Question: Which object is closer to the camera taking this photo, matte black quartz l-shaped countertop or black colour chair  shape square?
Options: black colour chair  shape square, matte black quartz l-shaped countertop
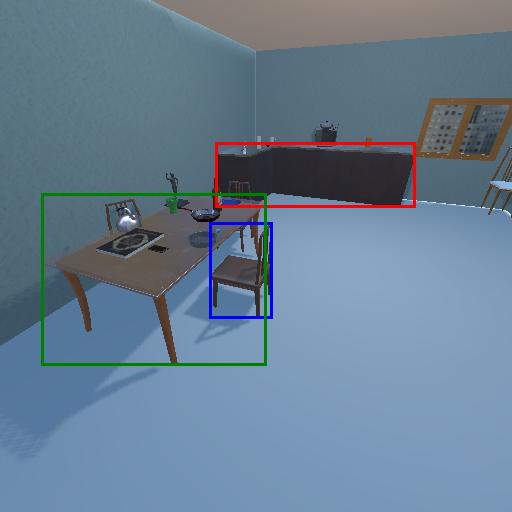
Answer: black colour chair  shape square